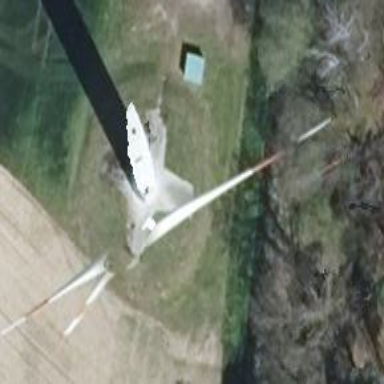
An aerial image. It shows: Wind generator using horizontal axis wind turbines.